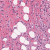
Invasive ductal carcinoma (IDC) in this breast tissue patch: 1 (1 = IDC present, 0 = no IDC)